Question: I'm creating a module on Prestashop and I want to create a button with addRowAction() and when I Click on this button i want to open a page with details of a product. Here's an example:

I found <URL> article, but I want my module to do it automatically without changing a core file
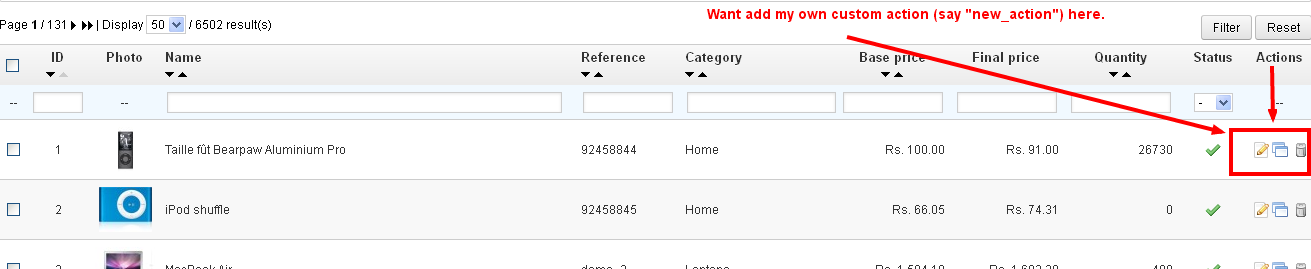
Answer: 1) Add additional action:
'''
$this->addRowAction('test');
'''
2) This action function:
'''
public function displayTestLink($token = null, $id, $name = null)
{
$tpl = $this->createTemplate('helpers/list/list_action_edit.tpl');
if (!array_key_exists('Test', self::$cache_lang))
self::$cache_lang['Test'] = $this->l('Test', 'Helper');
$tpl->assign(array(
'href' => $this->currentIndex.'&'.$this->identifier.'='.$id.'&update'.$this->table.'&token='.($token != null ? $token : $this->token),
'action' => self::$cache_lang['Test'],
'id' => $id
));
return $tpl->fetch();
}
'''
3) In function you can render a new form, do some action or whatever you like.